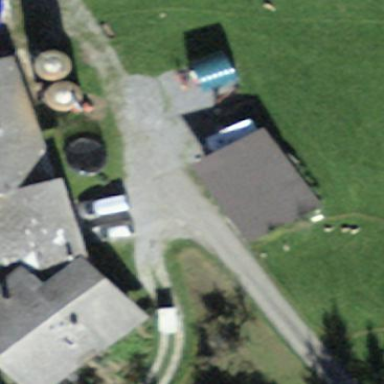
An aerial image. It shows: Shed building.